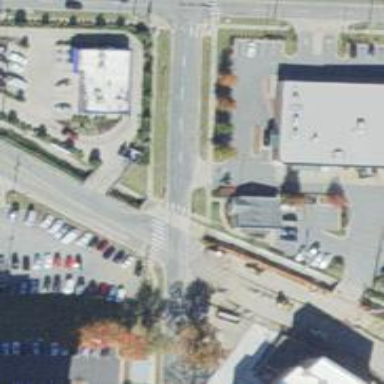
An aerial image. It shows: Marked crossing with zebra markings on the road.